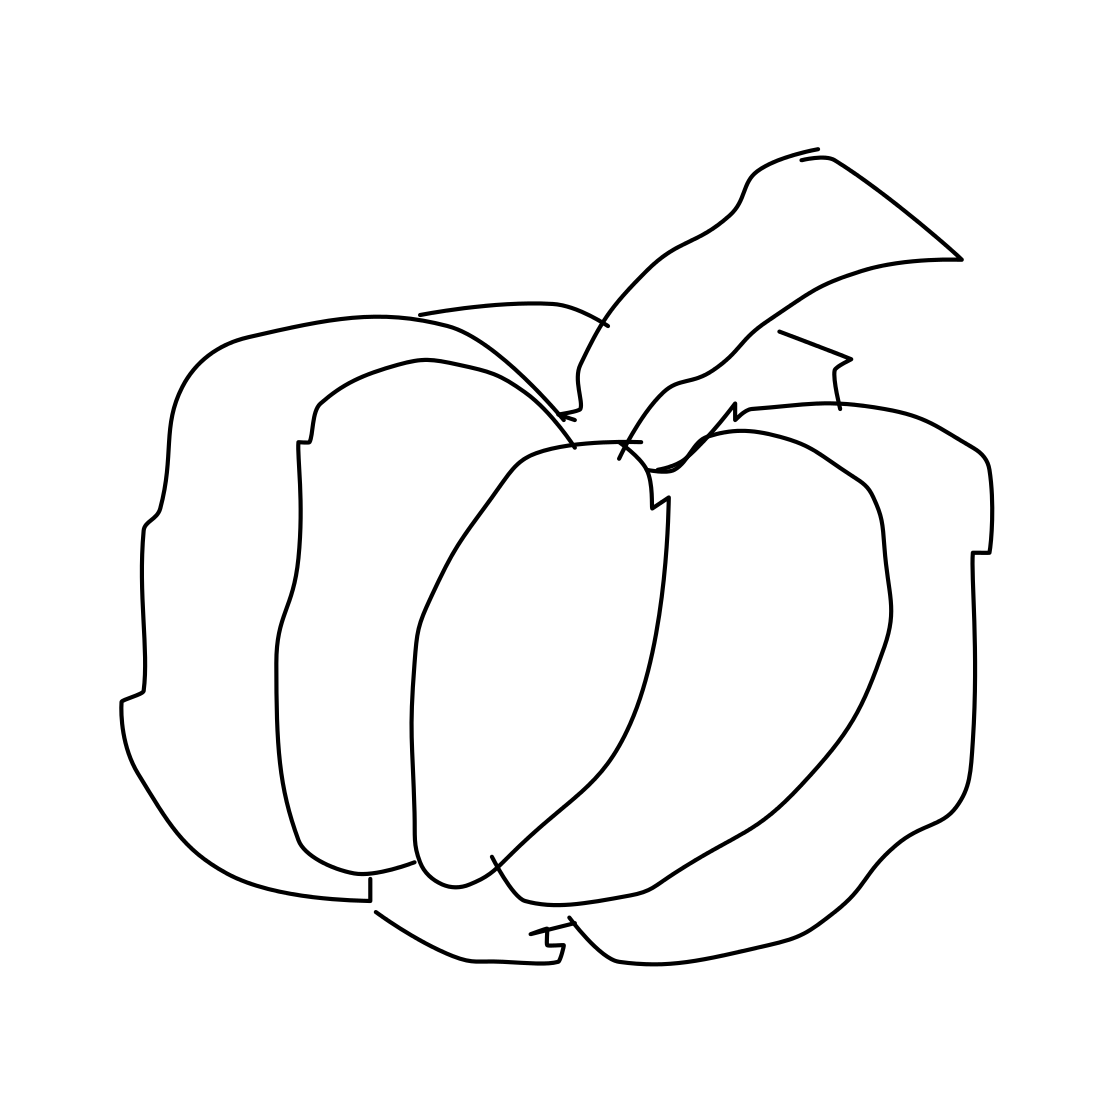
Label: pumpkin